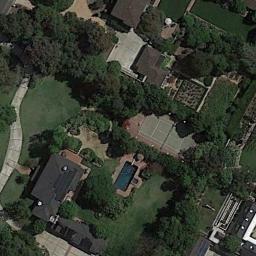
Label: tennis_court